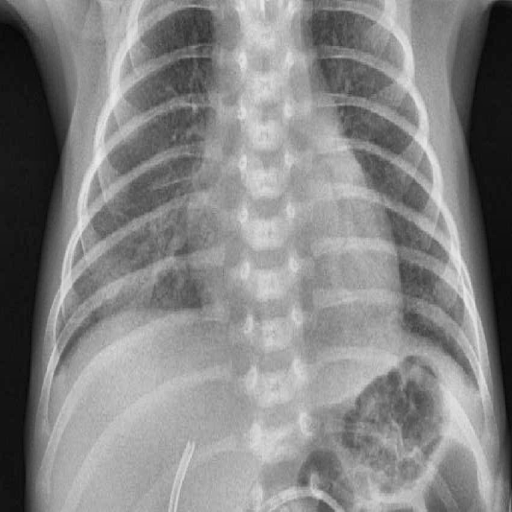
Finding: PNEUMONIA